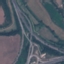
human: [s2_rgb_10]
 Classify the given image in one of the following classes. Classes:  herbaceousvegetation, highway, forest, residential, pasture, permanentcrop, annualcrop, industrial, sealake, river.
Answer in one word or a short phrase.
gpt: Highway